Question: I want to show to the user the "Save as" Windows when i click in the option "Export File" of my app, the file is an excel 2007 than i have created with Apache POI. The file is correctly saved in the Folder "D:\jboss-6.1.0.Finalin" but indstead to show the window "Save as" it redirect to a .
The most strange is I have other button for download a excel file in other page of my app, and with tha same code y with POI also, the "Save as" appears normally.
Why does it happen???
Thank you.
I attach an image.
The code of the function Export is :
'''
public void exportarTabla(){
XSSFWorkbook workbook = new XSSFWorkbook();
XSSFSheet sheet = workbook.createSheet("Hoja 1");
XSSFRow row;
XSSFCell cell;
for (int i = 0; i < getLstEtiquetasCol().size(); i++) {
row = sheet.createRow(i+3);
for (int j = 0; j < getLstEtiquetasCol().get(i).size(); j++) {
cell = row.createCell(j+3+getLstEtiquetasFil().get(0).size());
cell.setCellValue(getLstEtiquetasCol().get(i).get(j).getValor().getEtiqueta());
}
}
for (int i = 0; i < getLstEtiquetasFil().size(); i++) {
row = sheet.createRow( i+3+getLstEtiquetasCol().size());
for (int j = 0; j < getLstEtiquetasFil().get(i).size(); j++) {
cell = row.createCell(j+3);
cell.setCellValue(getLstEtiquetasFil().get(i).get(j).getValor().getEtiqueta());
}
}
for (int i = 0; i < getTableContact().size(); i++) {
row = sheet.getRow( i+3+getLstEtiquetasCol().size());
for (int j = 0; j < getTableContact().get(i).size(); j++) {
cell = row.createCell(j+3+getLstEtiquetasFil().get(0).size());
cell.setCellValue(Double.parseDouble(getTableContact().get(i).get(j).getEtiqueta()));
}
}
try {
this.archivo_salida = "D:/jboss-6.1.0.Final/bin/output2.xlsx";
FileOutputStream fileOut = new FileOutputStream(new File(archivo_salida));
workbook.write(fileOut);
if(fileOut != null){
try{
File ficheroXLS = new File(archivo_salida);
FacesContext ctx = FacesContext.getCurrentInstance();
FileInputStream fis = new FileInputStream(ficheroXLS);
byte[] bytes = new byte[1000];
int read = 0;
if (!ctx.getResponseComplete()) {
String fileName = ficheroXLS.getName();
String contentType = "application/vnd.ms-excel";
//String contentType = "application/pdf";
HttpServletResponse response =(HttpServletResponse) ctx.getExternalContext().getResponse();
response.setContentType(contentType);
response.setHeader("Content-Disposition","attachment;filename="" + fileName + """);
ServletOutputStream out = response.getOutputStream();
while ((read = fis.read(bytes)) != -1) {
out.write(bytes, 0, read);
}
out.flush();
out.close();
System.out.println("
Descargado
");
ctx.responseComplete();
}
}catch(IOException e){
e.printStackTrace();
} finally {
try {
if (fileOut != null) {
fileOut.close();
}
} catch (IOException ex) {
ex.printStackTrace();
}
}
}
} catch (IOException e) {
e.printStackTrace();
}
}
'''
the WEB.xml
'''
<?xml version="1.0" ?>
'''
http://java.sun.com/xml/ns/javaee/web-app_2_5.xsd"
version="2.5">
'''
<!-- RichFaces -->
<context-param>
<param-name>org.richfaces.SKIN</param-name>
<param-value>blueSky</param-value>
</context-param>
<!-- Suppress spurious stylesheets -->
<context-param>
<param-name>org.richfaces.CONTROL_SKINNING</param-name>
<param-value>disable</param-value>
</context-param>
<context-param>
<param-name>org.richfaces.CONTROL_SKINNING_CLASSES</param-name>
<param-value>disable</param-value>
</context-param>
<!-- Change load strategy to DEFAULT to disable sending scripts/styles as
packs -->
<context-param>
<param-name>org.richfaces.LoadStyleStrategy</param-name>
<param-value>ALL</param-value>
</context-param>
<context-param>
<param-name>org.richfaces.LoadScriptStrategy</param-name>
<param-value>ALL</param-value>
</context-param>
<!-- Seam -->
<listener>
<listener-class>org.jboss.seam.servlet.SeamListener</listener-class>
</listener>
<filter>
<filter-name>Seam Filter</filter-name>
<filter-class>org.jboss.seam.servlet.SeamFilter</filter-class>
<init-param>
<param-name>maxRequestSize</param-name>
<param-value><PHONE></param-value>
</init-param>
</filter>
<filter-mapping>
<filter-name>Seam Filter</filter-name>
<url-pattern>/*</url-pattern>
</filter-mapping>
<servlet>
<servlet-name>Seam Resource Servlet</servlet-name>
<servlet-class>org.jboss.seam.servlet.SeamResourceServlet</servlet-class>
</servlet>
<servlet-mapping>
<servlet-name>Seam Resource Servlet</servlet-name>
<url-pattern>/seam/resource/*</url-pattern>
</servlet-mapping>
<!-- Facelets development mode (disable in production) -->
<context-param>
<param-name>facelets.DEVELOPMENT</param-name>
<param-value>@debug@</param-value>
</context-param>
<!-- JSF -->
<context-param>
<param-name>javax.faces.DEFAULT_SUFFIX</param-name>
<param-value>.xhtml</param-value>
</context-param>
<servlet>
<servlet-name>Faces Servlet</servlet-name>
<servlet-class>javax.faces.webapp.FacesServlet</servlet-class>
<load-on-startup>1</load-on-startup>
</servlet>
<servlet-mapping>
<servlet-name>Faces Servlet</servlet-name>
<url-pattern>*.seam</url-pattern>
</servlet-mapping>
<security-constraint>
<display-name>Restrict raw XHTML Documents</display-name>
<web-resource-collection>
<web-resource-name>XHTML</web-resource-name>
<url-pattern>*.xhtml</url-pattern>
</web-resource-collection>
<auth-constraint />
</security-constraint>
<persistence-unit-ref>
<persistence-unit-ref-name>demoencuesta06/pu</persistence-unit-ref-name>
<persistence-unit-name>demoencuesta06</persistence-unit-name>
</persistence-unit-ref>
'''
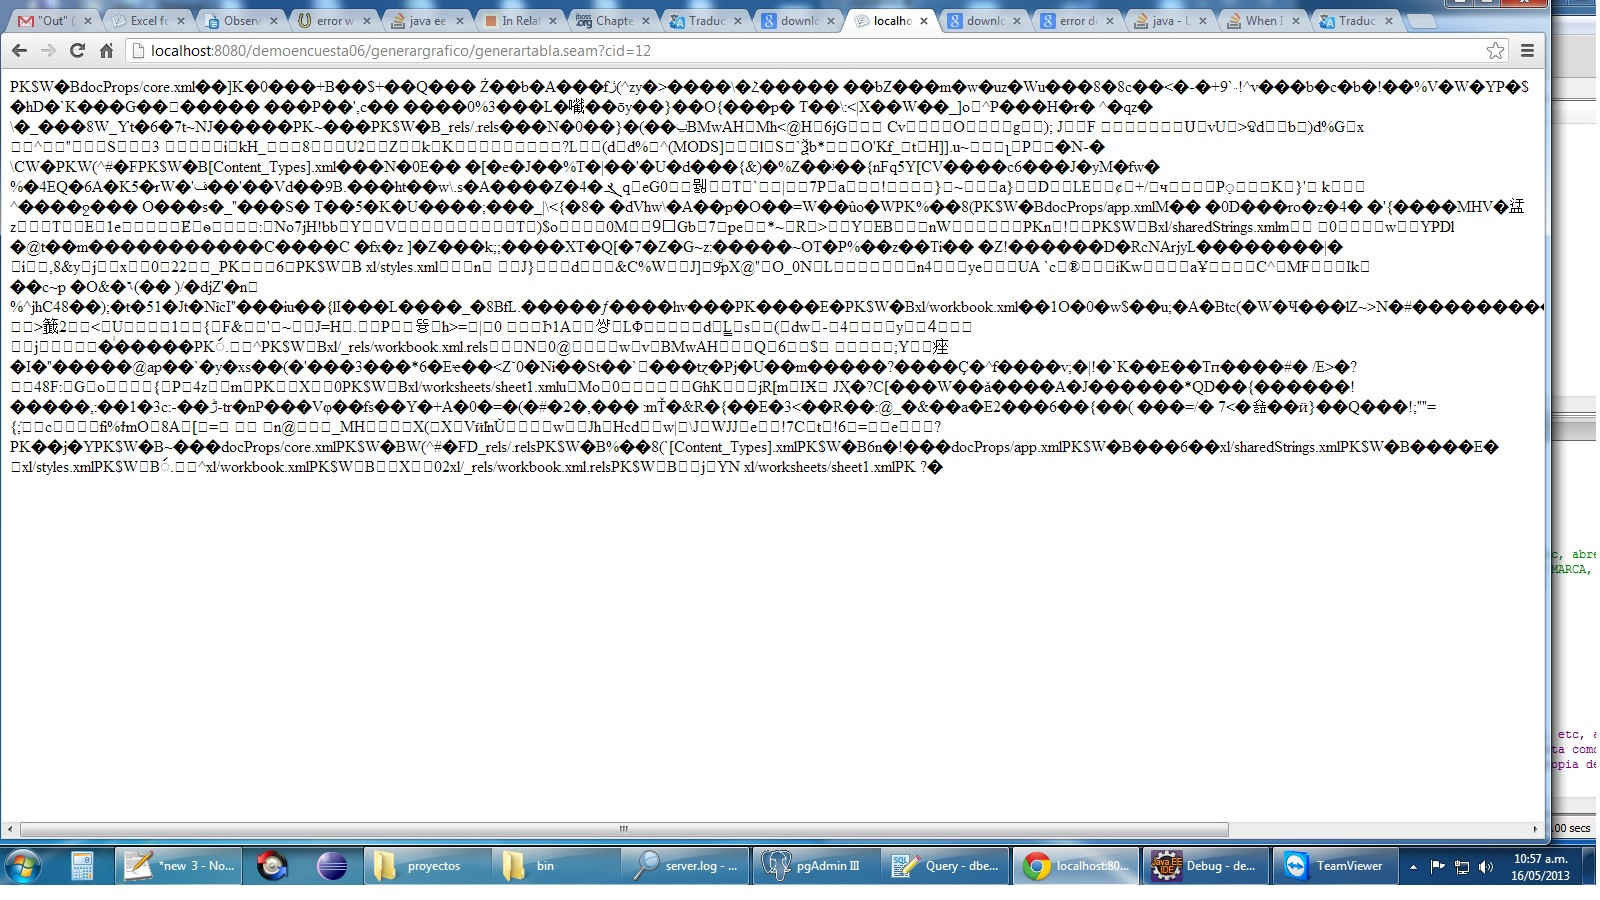
Answer: First : Unless you have only one person accessing this report you do know that using a fixed path like you have means that if there are two requests at the same time - the results are not known - most probably one will not get a file or will see the other's data. In some cases the file can be corrupted.
You need to save the data with a random name on the server (you can use the java.io.File.createTempFile(String "3-char-min",
String ".xls",
File directoryOnServer)
Now after making a new file, in the page after button click you need to set the content type in the page to application excel BEFORE any output, and the only output should be the binary data. I do not know about rich faces but in jsps have seen people insert new lines in the header between the jsp tags.
Example
'''
<%@ page import="sel2in.prjx.conf.*, sel2in.urlShorten.data.*, sel2in.prjx.common.*"%>
<%
///this is bad : new line after %>
response.setHeader("pragma","No-cache");
'''
Correct way
'''
<%@ page language="java" contentType="text/html; charset=ISO-8859-1" pageEncoding="ISO-8859-1"%> <% response.setContentType("application/vnd.ms-excel"); %><%@ page import="sel2in.prjx.conf.*, sel2in.urlShorten.data.*, sel2in.prjx.common.*"%><%
///this is okay : No new line after %>
response.setHeader("pragma","No-cache");
'''
For rich faces see <URL>
(below copied from there)
'''
<h:commandLink value="Download" action="#{appController.downloadFile}"
rendered="#{!file.directory}">
<f:param name="file" value="#{file.absoluteFilename}" />
</h:commandLink>
'''
As to setting the content type, if you have a file name with extension at your hands, you could use ServletContext#getMimeType() to resolve it based on in web.xml (either the server's default one or your webapp's one).
'''
ServletContext servletContext = (ServletContext) externalContext.getContext();
String contentType = servletContext.getMimeType(file.getName());
if (contentType == null) {
contentType = "application/octet-stream";
}
response.setContentType(contentType);
// ...
'''
(note this is for JSF 1.x, you could since JSF 2.x otherwise also use ExternalContext#getMimeType())